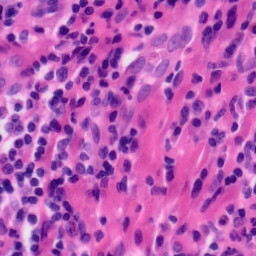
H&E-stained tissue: Tonsil